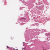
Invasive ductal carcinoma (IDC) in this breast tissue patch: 0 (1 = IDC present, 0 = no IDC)